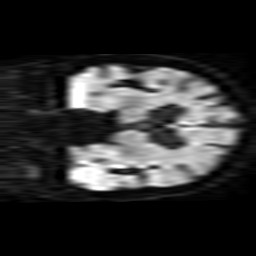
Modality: TRACE
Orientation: coronal
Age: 88
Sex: female
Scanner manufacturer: philips
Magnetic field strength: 1.5 T
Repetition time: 4.786 s
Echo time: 0.07764 s